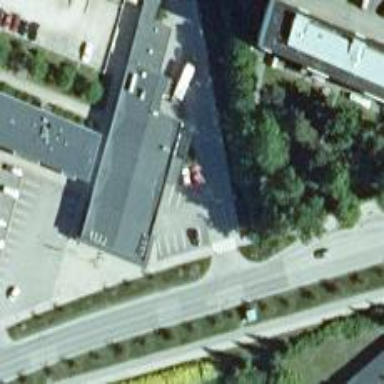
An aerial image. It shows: Convenience shop.